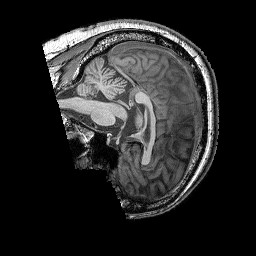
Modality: T1w
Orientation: sagittal
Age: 42
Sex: male
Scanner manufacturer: siemens
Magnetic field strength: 3 T
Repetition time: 2.25 s
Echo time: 0.00411 s